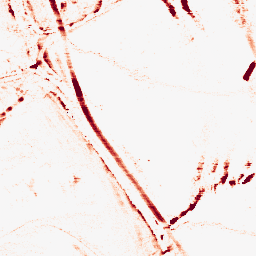
Category: morphological
Decomposition family: morphological_rect
Decomposition parameters: operation: opening
width: 10
height: 3
Upsampling method: sinc_blackman
Upsampling parameters: scale: 2
kernel_size: 16
Upsampling scale: 2